Field crop: maize
Growth stage: 2
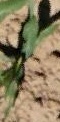
Species: maize